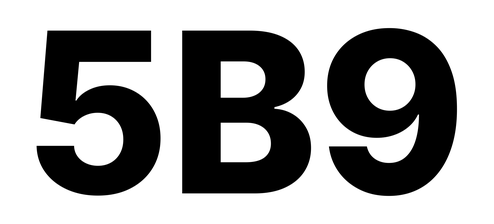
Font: Inter_ExtraBold